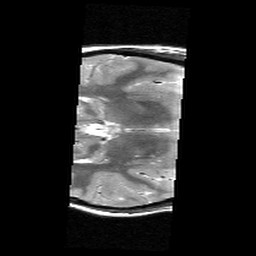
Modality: T2w
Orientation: axial
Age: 22
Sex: female
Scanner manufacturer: siemens
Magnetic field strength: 3 T
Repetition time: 6.45 s
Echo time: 0.064 s